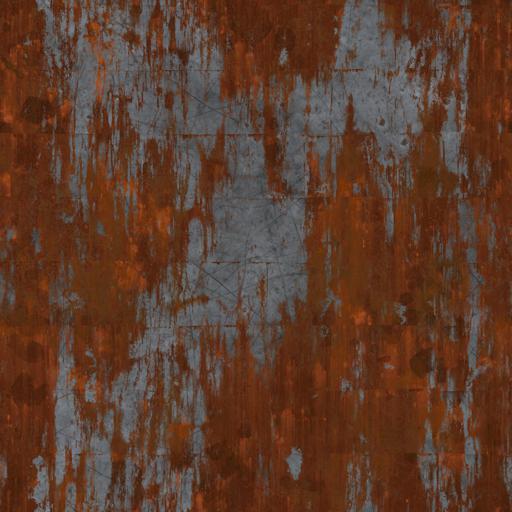
Tags: metal plates rust rusted